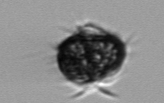
Label: Mesodinium